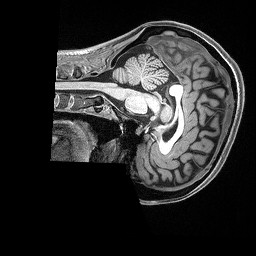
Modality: T1w
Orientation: sagittal
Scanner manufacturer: siemens
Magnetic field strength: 3 T
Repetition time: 2.5 s
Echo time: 0.0029 s